Просветление оптики — технология обработки поверхности линз, призм и других оптических деталей для снижения отражения света от оптических поверхностей, граничащих с воздухом. Это позволяет увеличить светопропускание оптической системы и повысить контрастность изображения за счёт снижения мешающих паразитных отражений в оптической системе. Большинство применяемых оптических систем, например, объективы фотоаппаратов и видеокамер, состоят из многих линз, и отражение от каждой поверхности раздела стекла с воздухом уменьшает проходящий полезный световой поток. Без применения методов просветления падение интенсивности проходящего света в многолинзовой системе может достигать нескольких десятков процентов. Поэтому во всех современных объективах используется просветлённая оптика. Данная задача посвящена теоретическим основам просветления оптики.
Часть A. Формулы Френеля (3.2 балла) Пусть из среды $1$ на границу раздела сред $1$ и $2$ под углом $\theta$ в направлении к нормали падает плоская электромагнитная волна с волновым вектором $\vec{k}$ и напряжённостью электрического поля $\vec{E}_0$. Показатели преломления сред $1$ и $2$ равны $n_1$ и $n_2$ соответственно. При попадании на границу раздела сред электромагнитная волна частично отражается от среды $2$ и частично в неё проходит. Во всей задаче индекс $r$ соответствует отражённой волне, а индекс $t$ — волне, прошедшей в среду 2, поэтому напряжённости электрического поля в отражённой и прошедшей волнах обозначены за $\vec{E}_r$ и $\vec{E}_t$ соответственно, волновые векторы отражённой и прошедшей волн обозначены за $\vec{k}_r$ и $\vec{k}_t$ соответственно, а углы отражения и преломления обозначены за $\theta_r$ и $\theta_t$ соответственно. Электромагнитную волну можно представить в виде суперпозиции двух: $s$-поляризованной и $p$-поляризованной. В случае $s$-поляризованной волны направления векторов напряжённости электрического поля перпендикулярны плоскости, содержащей вектор нормали к поверхности и волновой вектор падающей волны. В случае же $p$-поляризованной волны направления векторов напряжённости электрического поля лежат в плоскости, содержащей вектор нормали к поверхности и волновой вектор падающей волны. Положительные направления векторов $\vec{E}_0$, $\vec{E}_r$ и $\vec{E}_t$ в точке $O$, соответствующих падающей, отражённой и прошедшей волнам соответственно, показаны на рис.1. для $s$-поляризованной волны и на рис.2. для $p$-поляризованной волны.  В рамках задачи все среды считайте немагнитными ($\mu\approx 1$), а все волны — монохроматическими. Также считайте, что на границе раздела сред отсутствуют сторонние токи и свободные заряды. Для описания напряжённостей электрических полей перейдём к комплексным амплитудам. Далее все направления напряжённостей электрических полей примите за те, что показаны на рисунке, и записывайте величины напряжённостей электрический полей в следующей форме: $$E_{пад}=\operatorname{Re}\left(E_0e^{i(\omega t-\vec{k}\vec{r})}\right)\qquad E_{отр}=\operatorname{Re}\left(E_re^{i(\omega t-\vec{k}_r\vec{r})}\right)\qquad E_{прош}=\operatorname{Re}\left(E_te^{i(\omega t-\vec{k}_t\vec{r})}\right){.} $$ Здесь $E_0$, $E_r$ и $E_t$ — комплексные амплитуды напряжённостей электрический полей падающей, отражённой и прошедшей волн соответственно в точке $O$, от которой отсчитывается радиус-вектор $\vec{r}$. Введём также комплексные коэффициенты отражения и прохождения по амплитуде $r$ и $t$ соответственно. Они определяются следующими выражениями: $$r=\cfrac{E_r}{E_0}\qquad t=\cfrac{E_t}{E_0}{.} $$
Пусть в веществе с показателем преломления $n$ распространяется плоская электромагнитная волна с амплитудой колебаний $E$ напряжённости электрического поля. Выразите амплитуду колебаний напряжённости $H$ магнитного поля в этой волне через $E$, $n$, а также магнитную и электрическую постоянные $\mu_0$ и $\varepsilon_0$ соответственно. Вернёмся к рассмотрению отражённых и прошедших через границу раздела сред $1$ и $2$ волн.
Какие 4 граничных условия на электрическое и магнитное поля выполняются на границе раздела сред? Запишите их в листы ответов в удобной вам форме.
Все граничные условия, выполняющиеся на границе раздела двух сред, должны быть выполнены в каждой её точке в произвольный момент времени. Исходя из этого докажите следующие равенства: $$\omega_r=\omega_t=\omega\qquad \theta_r=\theta\qquad n_2\sin\theta_t=n_1\sin\theta{.} $$
Получите выражение для комплексных коэффициентов отражения и прохождения $r_s$ и $t_s$ соответственно в случае $s$-поляризованной волны. Ответы выразите через $n_1$, $n_2$, $\theta$ и $\theta_t$. Выражения для $r_s$ и $t_s$ называются формулами Френеля для $s$-поляризованной волны.
Получите выражение для коэффициентов $r_p$ и $t_p$ в случае $p$-поляризованной волны. Ответы выразите через $n_1$, $n_2$, $\theta$ и $\theta_t$. Выражения для $r_p$ и $t_p$ называются формулами Френеля для $p$-поляризованной волны. Пусть величина $\theta$ превышает угол $\theta_{crit}$, соответствующий углу полного внутреннего отражения (далее — ПВО). В этом случае величина угла $\theta_t$ является комплексной, при этом формулы Френеля сохраняют свою форму. Существует два угла $\theta_t$, удовлетворяющих условию $n_1\sin\theta=n_2\sin\theta_t$, однако он может быть однозначно выбран с учётом того, что амплитуда прошедшей волны затухает с удалением от границы раздела сред.
Определите величину $\cos\theta_t$. Ответ выразите через $n_1$, $n_2$ и $\theta$.
Выражения для $r_s$ и $r_p$ можно представить в следующем виде: $$r_s=A_se^{i\delta_p}\qquad r_p=A_pe^{i\delta_p}{.} $$ Определите $A_s$, $A_p$, $\delta_s$ и $\delta_p$. Ответы выразите через $n_1$, $n_2$ и $\theta$. Пусть $\delta=\delta_p-\delta_s$.
Часть B. Ромбы Френеля и Муни (1.5 балла) Для получения из линейной поляризации круговой в поляризационных устройствах используются так называемые четверьтволновые пластинки. Как правило, данные пластинки выполнены из кварца и их действие основано на эффекте двулучепреломления. Однако такие пластинки могут быть использованы лишь в узком диапазоне длин волн. Аналоги четвертьволновых пластинок могут быть устройства, основанные на эффекте ПВО. Данные устройства позволяют изучать куда более широкий спектр длин волн, и поэтому нашли широкое практическое применение. В данной части задачи вам предлагается ознакомиться с двумя видами таких устройств. Одним из устройств, основанных на эффекте ПВО, является ромб Френеля, сечение которого представляет собой параллелограмм (см. рис. 3).На грань $AB$ ромба Френеля, перпендикулярную плоскости рисунка, падает линейно поляризованная электромагнитная волна, волновой вектор $\vec{k}$ которой перпендикулярен $AB$. Угол $\alpha=\angle BAD$ выбран таким образом, что волна испытывает два полных отражений от граней $AD$ и $BC$ ромба Френеля, за счёт чего между $p$ и $s$ поляризациями возникает сдвиг по фазе, равный $\pi/2$.Пусть ромб Френеля находится в воздухе с показателем преломления, равным единице, и выполнен из материала с показателем преломления $n=1{.}510$.  Рис. 3. Ромб Френеля
Определите $\delta$. Ответ выразите в виде одной обратной тригонометрической функции через $\theta$ и $n_{21}=n_2/n_1$.
При каких значениях острого угла $\alpha$ ромба Френеля электромагнитная волна будет испытывать полное отражение от граней ромба Френеля $BC$ и $AD$? Выразите ответ через $n$ и рассчитайте его в градусах с точностью до четырёх значащих цифр.
При каких значениях угла $\alpha=\alpha'$ с помощью ромба Френеля можно получить круговую поляризацию из линейной? Выразите ответы через $n$ и рассчитайте их в градусах с точностью до четырёх значащих цифр.
Пусть пучок света падает на ромб Френеля по всей площади грани $AB$. Угол $\alpha=\alpha'$. При каких значениях $BC/AB$ ромб Френеля обращает весь пучок лучей (все лучи, попавшие в ромб Френеля через грань $AB$, испытывают два полных отражения)? Рассчитайте ответ с точностью до трёх значащих цифр. Другой разновидностью четвертьволновой пластинки является ромб Муни (см.рис.4). На грань $AB$ ромба Муни, перпендикулярную плоскости рисунка, падает линейно поляризованная электромагнитная волна, волновой вектор $\vec{k}$ которой перпендикулярен $AB$. Угол $\alpha=\angle ABC$ выбран таким образом, что волна испытывает два полных отражений от граней $BC$ и $CD$ ромба Муни, за счёт чего между $p$ и $s$ поляризациями возникает сдвиг по фазе, равный $\pi/2$.Пусть ромб Муни находится в воздухе с показателем преломления, равным единице, и выполнен из материала с показателем преломления $n=1{.}510$.  Рис. 4. Ромб Муни
При каких значениях угла $\alpha$ ромба Муни электромагнитная волна будет испытывать полное отражение от граней ромба Френеля $BC$ и $CD$? Выразите ответ через $n$ и рассчитайте его в градусах с точностью до четырёх значащих цифр.
При каких значениях угла $\alpha=\alpha'$ с помощью ромба Муни можно получить круговую поляризацию из линейной? Выразите ответы через $n$ и рассчитайте их в градусах с точностью до четырёх значащих цифр.
Часть C. Просветляющее покрытие (3.6 балла) Как вы могли убедиться в предыдущих частях задачи, амплитуда напряжённости электрического поля в отражённой волне является вполне сопоставимой с амплитудой напряжённости электрического поля в падающей волне. Это приводит к тому, что, например, стеклянные пластинки отбрасывают блики. Если стекло используется для изготовления очков, эффект бликов нежелателен, и оказывается, что его можно устранить, нанеся на поверхность линзы тонкий слой вещества из другого материала. Материал слоя и его толщина подбираются таким образом, чтобы суммарная амплитуда отражённой от поверхности линзы волны обращалась в ноль. Данная технология и называется , а наносимый слой называют . В данной части задачи вам предстоит определить возможные значения показателя преломления и толщины вещества, при которых суммарная амплитуда отражённой волны обращается в ноль. Рассмотрим среды $1$ и $2$ с показателями преломления $n_1$ и $n_2$ соответственно, разделённые плоскопараллельной пластиной толщиной $d$ с показателем преломления $n$. Пусть из среды $1$ на пластину падает плоская электромагнитная волна под углом $\theta$ к нормали. В результате многократных отражений и преломлений образуется суперпозиция из 5 электромагнитных волн, показанных на рис.5, которым соответствуют 5 волновых векторов. Волновой вектор $\vec{k}_1$ соответствует электромагнитной волне, падающей на границу раздела сред с показателями преломления $n_1$ и $n$ из среды $1$, волновые векторы $\vec{k}_r$ и $\vec{k}_t$ соответствуют отражённой от пластины и прошедшей через неё электромагнитным волнам, а волновые векторы $\vec{k}$ и $\vec{k}'$ соответствуют электромагнитным волнам, распространяющимся в пластине. Радиус-вектор $\vec{r}$ каждой из пяти рассматриваемых волн отсчитывается от точки $O$, принадлежащей границе раздела сред с показателями преломления $n_1$ и $n$ (см. форму представления напряжённостей электрических полей в части $A$). Обозначим соответствующие волновым векторам $\vec{k}_1$, $\vec{k}$, $\vec{k'}$, $\vec{k}_r$ и $\vec{k}_t$ комплексные амплитуды напряжённостей электрических полей в точке $O$ за $E_1$, $E$, $E'$, $E_r$ и $E_t$.
Пусть угол $\alpha=\alpha'$. Определите максимально возможное значение $\gamma$ отношения площади поперечного сечения пучка, падающего на грань $AB$, к площади грани $AB$, если ромб Муни обращает весь пучок лучей (все лучи, попавшие в ромб Муни через грань $AB$, испытывают два полных отражения). Рассчитайте ответ с точностью до трёх значащих цифр. Во всех последующих пунктах считайте все углы падения такими, что электромагнитные волны не испытывают полного отражения на границе раздела сред.
Покажите справедливость следующих соотношений: $$r'_1=-r_1\qquad 1-r^2_1=t_1t'_1{.} $$r'_1=-r_1\qquad 1-r^2_1=t_1t'_1{.} $$r'_1=-r_1\qquad 1-r^2_1=t_1t'_1{.} $$ $$r'_1=-r_1\qquad 1-r^2_1=t_1t'_1{.} $$ $$r'_1=-r_1\qquad 1-r^2_1=t_1t'_1{.} $$ Рассмотрим точку $O$ границы раздела сред с показателями преломления $n$ и $n_1$. На ней сходятся электромагнитные волны с напряжённостями электрических полей $\vec{k}_1$ и $\vec{k'}$, а расходятся электромагнитные волны с напряжённостями полей $\vec{k}_r$ и $\vec{k}$ (см. рис. 5). При этом каждая из расходящихся волн может быть представлена в виде суперпозиции прошедшей и отражённой сходящихся волн.
Выразите $E_r$ и $E$ через $E_1$, $E'$, $r_1$, $r'_1$, $t_1$ и $t'_1$. Теперь рассмотрим точку $O'$ границы раздела сред с показателями преломлений $n_2$ и $n$. Отрезок $OO'$ перпендикулярен обеим границам раздела сред. К границе сходится волна с волновым вектором $\vec{k}$, а расходятся волны с волновыми векторами $\vec{k}_t$ и $\vec{k'}$ (см. рис. 5).
Рассуждая аналогично пункту , выразите $E'$ и $E_t$ через $E$, $r_2$ и $t'_2$, $n_1$, $n_2$, $n$, $k$, $d$ и $\theta$. Учтите, что комплексные амплитуды электрических полей в точке $O'$ сдвинуты по фазе относительно соответствующих комплексных амплитуд в точке $O$.
Используя результаты пунктов , определите коэффициент отражения $r=E_r/E_1$. Ответ выразите через $r_1$, $r_2$, $n_1$, $n$, $k$, $d$ и $\theta$. Далее рассмотрим случай только нормального падения, для которого $s$ и $p$ поляризации являются фактически эквивалентными друг другу. Как правило, показатель преломления $n$ и толщина $d$ просветляющего покрытия определяются для случая нормального падения. Пусть длина волны света, падающего на границу раздела сред с показателями преломления $n_1$ и $n$ из среды $1$, равна $\lambda_1$.
При каком значении толщины пластины $d$ возможно обращение коэффициента отражения в ноль? Ответ выразите через $\lambda_1$, $n_1$ и $n$.
Часть D. Оптический пинцет (1.7 балла) Рассмотрим двояковыпуклую линзу, выполненную из вещества с показателем преломления $n$ и находящуюся в воздухе. Радиус кривизны каждой из поверхностей линзы равен $R$, а радиус линзы $r\ll R$. На линзу параллельно её главной оптической оси падает параллельный пучок света интенсивностью $I_0$. Скорость света в вакууме равна $c$.Как правило, равенство амплитуд освещённости светового поля перед линзой и сразу за ней подразумевается как само собой разумеющееся, однако это совершенно не так. Для равенства нулю светового поля отражённой волны, отражённой от сферической поверхности, линза с обеих сторон покрывается просветляющим покрытием. Толщиной просветляющего покрытия можно пренебречь по сравнению с толщиной линзы.
При каких значениях показателя преломления пластины $n$ возможно обращение коэффициента отражения в ноль? Ответ выразите через $n_1$ и $n_2$.
Чему равен показатель преломления $n'$ просветляющего покрытия? Ответ выразите через $n$.
Чему равно фокусное расстояние линзы $f$? Ответ выразите через $R$ и $n$
Определите силу $F$, действующую на линзу. Ответ выразите через $I_0$, $r$, $R$, $n$ и $c$.
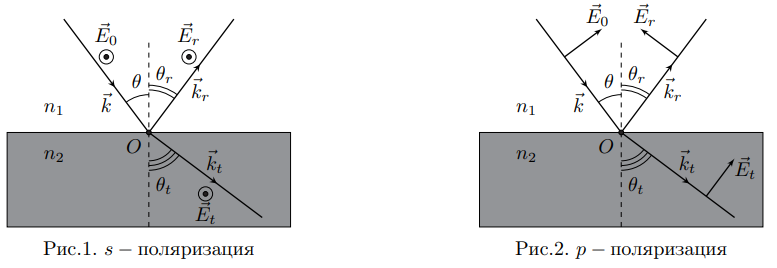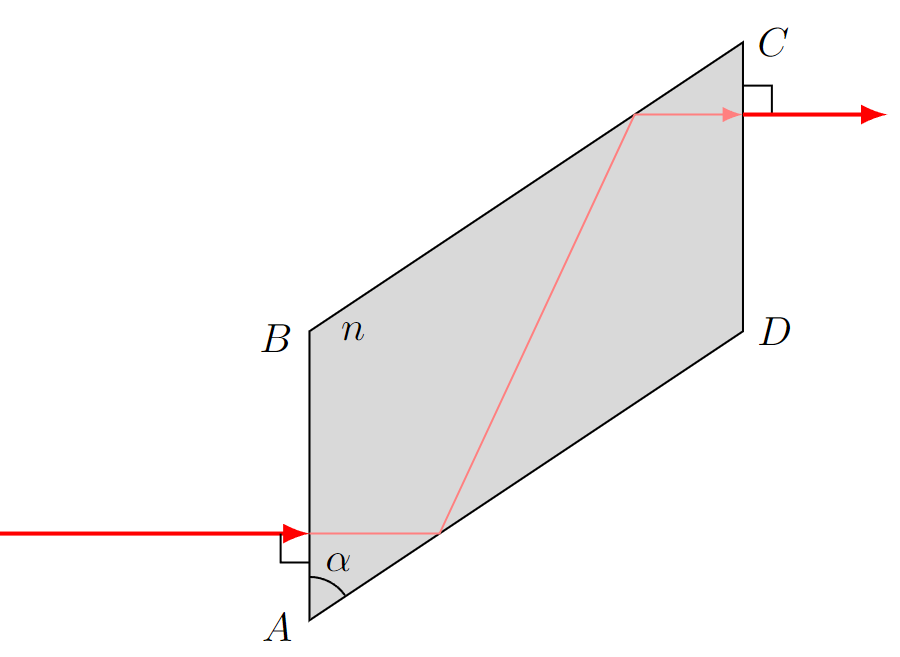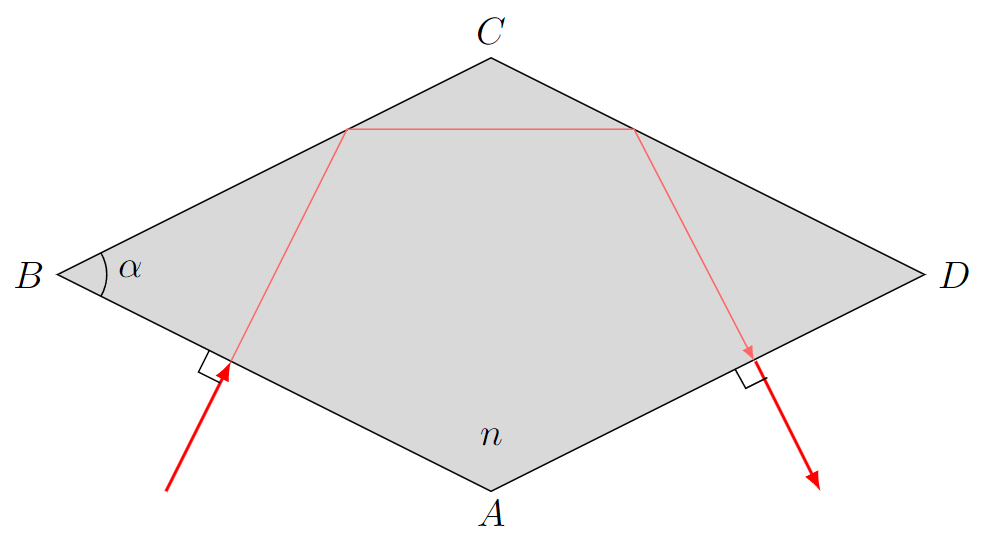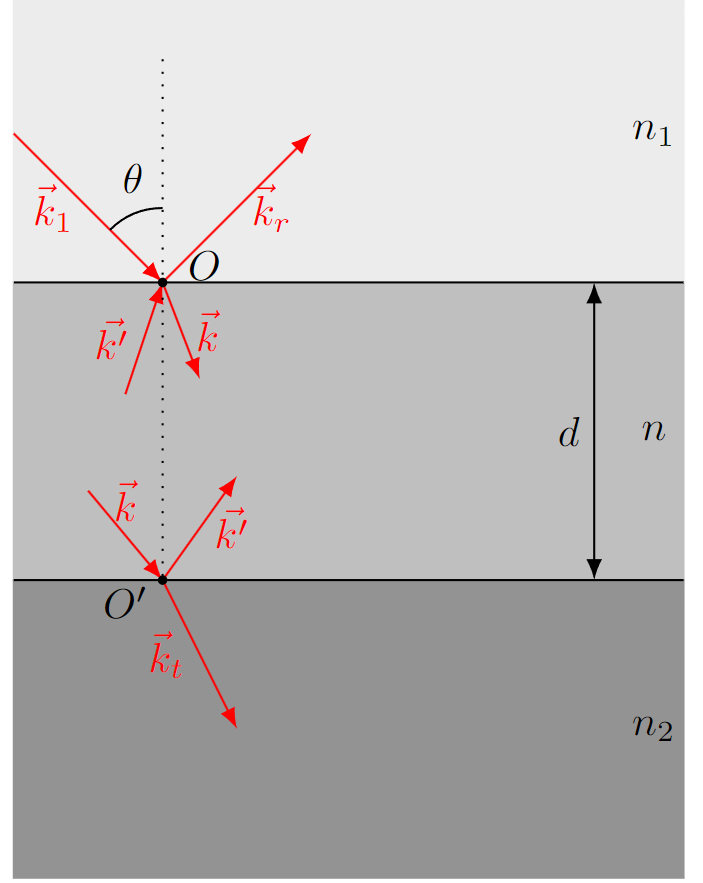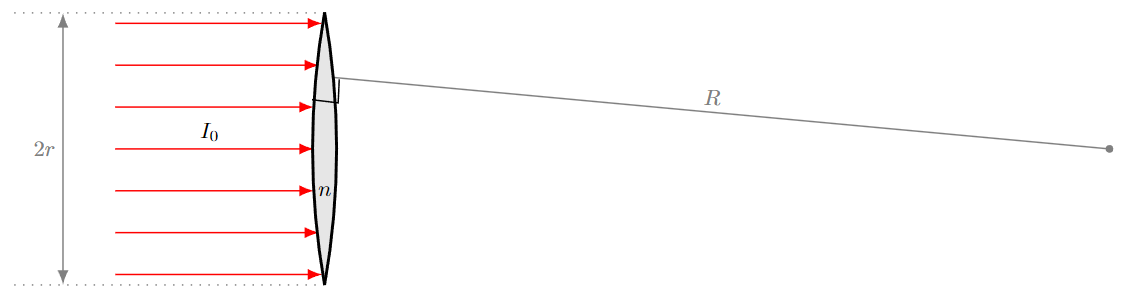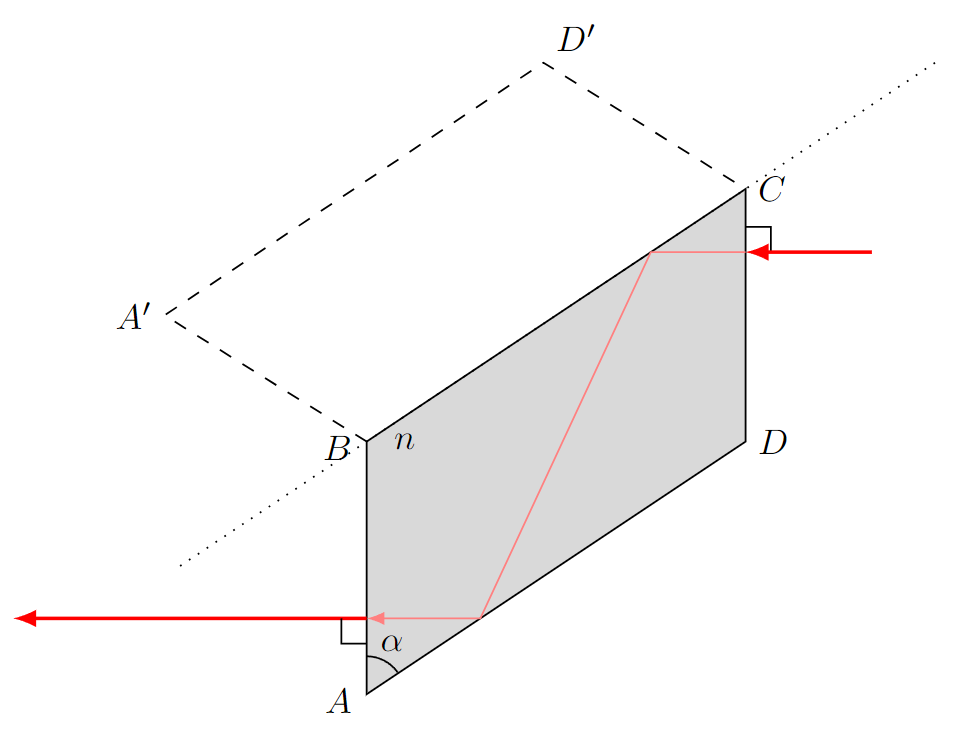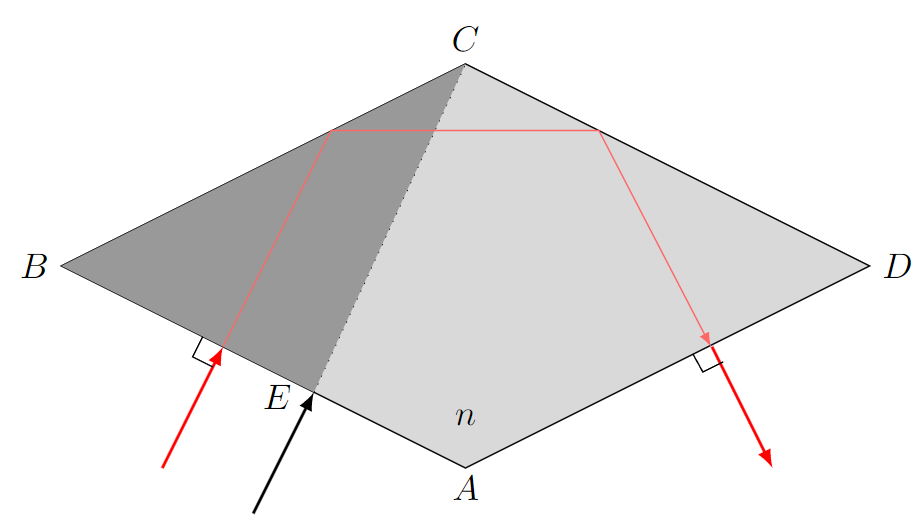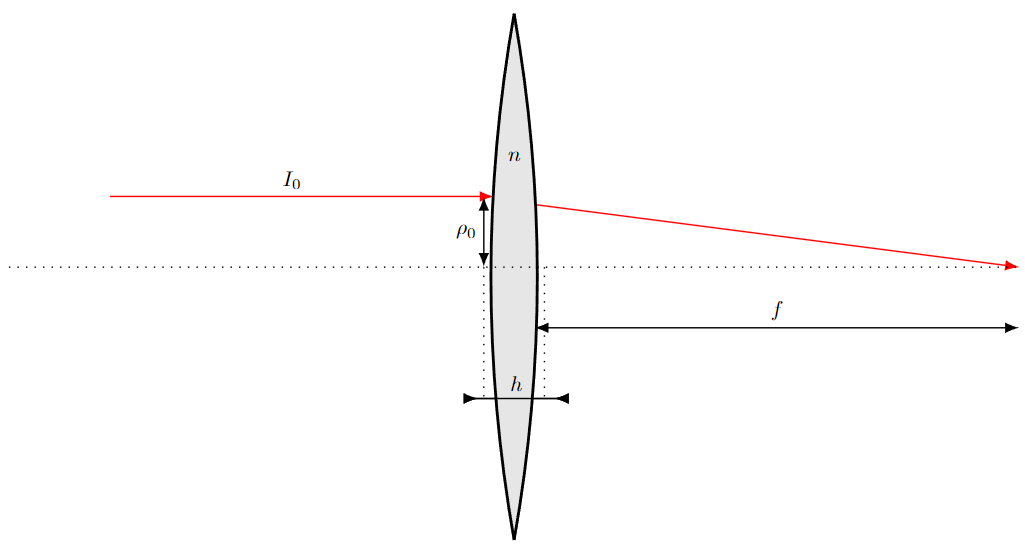
Пусть в веществе с показателем преломления $n$ распространяется плоская электромагнитная волна с амплитудой колебаний $E$ напряжённости электрического поля. Выразите амплитуду колебаний напряжённости $H$ магнитного поля в этой волне через $E$, $n$, а также магнитную и электрическую постоянные $\mu_0$ и $\varepsilon_0$ соответственно.
Решение: В плоской электромагнитной волне объёмные плотности энергий электрического и магнитного поля одинаковы, поэтому:$$w_M=\cfrac{\mu_0\mu H^2}{2}=w_E=\cfrac{\varepsilon_0\varepsilon E^2}{2}{.}$$Для фазовой скорости распространения волны имеем:$$v=\cfrac{c}{n}=\cfrac{1}{\sqrt{\mu_0\varepsilon_0\mu\varepsilon}}\Rightarrow n=\sqrt{\mu\varepsilon}{.}$$ Поскольку $\mu=1$, для $H$ имеем:
Ответ: $$H=nE\sqrt{\cfrac{\varepsilon_0}{\mu_0}}{.}$$

Какие 4 граничных условия на электрическое и магнитное поля выполняются на границе раздела сред? Запишите их в листы ответов в удобной вам форме.
Решение: Из теоремы Гаусса для индукции магнитного поля следует: Поскольку на границе отсутствуют свободные заряды, из теоремы Гаусса для вектора электрической индукции следует: Из теоремы о циркуляции для напряжённости электрического поля следует: Поскольку на границе раздела отсутствуют сторонние токи, из теоремы о циркуляции для напряжённости магнитного поля следует:
Ответ: $$B_{n1}=B_{n2}{.}$$  Поскольку на границе отсутствуют свободные заряды, из теоремы Гаусса для вектора электрической индукции следует:
Ответ: $$D_{n1}=D_{n2}{.}$$  Из теоремы о циркуляции для напряжённости электрического поля следует:
Ответ: $$E_{\tau 1}=E_{\tau 2}{.}$$  Поскольку на границе раздела отсутствуют сторонние токи, из теоремы о циркуляции для напряжённости магнитного поля следует:
Ответ: $$H_{\tau 1}=H_{\tau 2}{.}$$

Все граничные условия, выполняющиеся на границе раздела двух сред, должны быть выполнены в каждой её точке в произвольный момент времени. Исходя из этого докажите следующие равенства:  $$\omega_r=\omega_t=\omega\qquad \theta_r=\theta\qquad n_2\sin\theta_t=n_1\sin\theta{.}  $$
Решение: Каждое из полей в среде $1$ является суммой полей в падающей и отражённой волне, а поле в среде $2$ является полем прошедшей волны. Тогда каждое из граничных условий имеет вид:$$Ae^{i(\omega t-\vec{k}\vec{r})}+Be^{i(\omega_rt-\vec{k}_r\vec{r})}=Ce^{i(\omega_tt-\vec{k}_t\vec{r})}{.}$$Данные условия должны быть выполнены в любой момент времени, откуда следуют соотношения:$$\omega_r=\omega_t=\omega{.}$$Также данные условия должны быть выполнены в любой точке границы раздела сред. Пусть $x$ — ось, направленна на рис.1. и рис.2. вправо. Тогда для выполнения граничных условий в любой точке границы раздела двух сред должны выполняться соотношения:$$k_{rx}=k_{tx}=k_x{.}$$Волновое число определяется соотношением:$$k=\cfrac{\omega}{v}=\cfrac{\omega n}{c}{.}$$Отсюда получим:$$k_x=\cfrac{\omega n_1\sin\theta}{c}=k_{rx}=\cfrac{\omega n_1\sin\theta_r}{c}=k_{tx}=\cfrac{\omega n_2\sin\theta_t}{c}{.}$$Отсюда следуют соотношения:$$\theta=\theta_r\qquad n_1\sin\theta=n_2\sin\theta_t{.}$$

Получите выражение для комплексных коэффициентов отражения и прохождения $r_s$ и $t_s$ соответственно в случае $s$-поляризованной волны. Ответы выразите через $n_1$, $n_2$, $\theta$ и $\theta_t$. Выражения для $r_s$ и $t_s$ называются формулами Френеля для $s$-поляризованной волны.
Решение: Запишем граничное условие для тангенциальной компоненты напряженности электрического поля:$$E_{\tau 1}=E_0(1+r_s)=E_{\tau 2}=E_0t_s\Rightarrow 1+r_s=t_s{.}$$Запишем граничное условие для тангенциальной компоненты напряжённости магнитного поля:$$H_{\tau 1}=n_1\sqrt{\varepsilon_0/\mu_0}(1-r_s)\cos\theta=H_{\tau 2}=n_2\sqrt{\varepsilon_0/\mu_0}t_s\cos\theta_t\Rightarrow n_1(1-r_s)\cos\theta=n_2t_s\cos\theta_t{.}$$Отсюда находим:
Ответ: $$r_s=\cfrac{n_1\cos\theta-n_2\cos\theta_t}{n_1\cos\theta+n_2\cos\theta_t}\qquad t_s=\cfrac{2n_1\cos\theta}{n_1\cos\theta+n_2\cos\theta_t}{.}$$

Получите выражение для коэффициентов $r_p$ и $t_p$ в случае $p$-поляризованной волны. Ответы выразите через $n_1$, $n_2$, $\theta$ и $\theta_t$. Выражения для $r_p$ и $t_p$ называются формулами Френеля для $p$-поляризованной волны.
Решение: Запишем граничное условие для тангенциальной компоненты напряженности электрического поля:$$E_{\tau 1}=E_0(1-r_p)\cos\theta=E_{\tau 2}=E_0t_p\cos\theta_t\Rightarrow (1-r_p)\cos\theta=t_p\cos\theta_t{.}$$Запишем граничное условие для тангенциальной компоненты напряжённости магнитного поля:$$H_{\tau 1}=n_1\sqrt{\varepsilon_0/\mu_0}(1+r_p)=H_{\tau 2}=n_2\sqrt{\varepsilon_0/\mu_0}t_p\Rightarrow n_1(1+r_p)=n_2t_p{.}$$Отсюда находим: $$r_p=\cfrac{n_2\cos\theta-n_1\cos\theta_t}{n_2\cos\theta+n_1\cos\theta_t}\qquad t_p=\cfrac{2n_1\cos\theta}{n_2\cos\theta+n_1\cos\theta_p}{.}$$

Определите величину $\cos\theta_t$. Ответ выразите через $n_1$, $n_2$ и $\theta$.
Решение: Введём ось $z$, направленную вертикально вниз. Тогда в произвольной точке пространства:$$E_t\sim \exp\left(i\left(\omega t-\vec{k}_t\vec{r}\right)\right)=\exp\left(i\left(\omega t-k_{tx}x-k_{tz}z\right)\right){.}$$Рассмотрим слагаемое $-ik_{tz}$:$$-ik_{tz}z=-ik_tz\cos\theta_t{.}$$При этом для $\cos\theta_t$ имеем:$$\cos\theta_t=\pm\sqrt{1-\cfrac{n^2_1\sin^2\theta}{n^2_2}}=\pm \cfrac{i\sqrt{n^2_1\sin^2\theta-n^2_2}}{n_2}{.}$$Затуханию амплитуды волны соответствует знак $-$, поэтому:
Ответ: $$\cos\theta_t=- \cfrac{i\sqrt{n^2_1\sin^2\theta-n^2_2}}{n_2}{.}$$

Выражения для $r_s$ и $r_p$ можно представить в следующем виде:  $$r_s=A_se^{i\delta_p}\qquad r_p=A_pe^{i\delta_p}{.}  $$  Определите $A_s$, $A_p$, $\delta_s$ и $\delta_p$. Ответы выразите через $n_1$, $n_2$ и $\theta$.
Решение: С учётом выражения для $\cos\theta_t$ при полном отражении, выражения для $r_s$ и $r_p$ принимают вид:$$r_s=\cfrac{n_1\cos\theta+i\sqrt{n_1\sin^2\theta-n^2_2}}{n^2_1\cos\theta-i\sqrt{n^2_1\sin^2\theta-n^2_2}}\qquad r_p=\cfrac{n_2\cos\theta+\cfrac{in_1\sqrt{n^2_1\sin^2\theta-n^2_2}}{n_2}}{n_2\cos\theta-\cfrac{in_1\sqrt{n^2_1\sin^2\theta-n^2_2}}{n_2}}{.}$$Модули $r_s$ и $r_p$ равны единице в силу равенств модулей вещественных и мнимых частей числителей и знаменателей. Тогда их запись в показательной форме выглядит следующим образом:$$r_s=\exp\left(2i\operatorname{arctg}\left(\cfrac{\sqrt{\sin^2\theta-(n_2/n_1)^2}}{\cos\theta}\right)\right){.}$$$$r_p=\exp\left(2i\operatorname{arctg}\left(\cfrac{(n_1/n_2)^2\sqrt{\sin^2\theta-(n_2/n_1)^2}}{\cos\theta}\right)\right){.}$$Таким образом:
Ответ: $$A_s=1\qquad A_p=1{.}$$$$\delta_s=2\operatorname{arctg}\left(\cfrac{\sqrt{\sin^2\theta-(n_2/n_1)^2}}{\cos\theta}\right)\qquad \delta_p=2\operatorname{arctg}\left(\cfrac{(n_1/n_2)^2\sqrt{\sin^2\theta-(n_2/n_1)^2}}{\cos\theta}\right){.}$$

Определите $\delta$. Ответ выразите в виде одной обратной тригонометрической функции через $\theta$ и $n_{21}=n_2/n_1$.
Решение: Воспользуемся выражением для тангенса разности:$$\operatorname{tg}(\alpha-\beta)=\cfrac{\operatorname{tg}\alpha-\operatorname{tg}\beta}{1+\operatorname{tg}\alpha\operatorname{tg}\beta}{.}$$Отсюда:$$\operatorname{tg}(\delta/2)=\cfrac{\operatorname{tg}(\delta_p/2)-\operatorname{tg}(\delta_s/2)}{1+\operatorname{tg}(\delta_p/2)\operatorname{tg}(\delta_s/2)}=\cfrac{\sqrt{\sin^2\theta-n^2_{21}}(n^{-2}_{21}-1)}{\cos\theta\left(1+\cfrac{(\sin^2\theta-n^2_{21})n^{-2}_{21}}{\cos^2\theta}\right)}{.}$$Преобразуем полученное выражение:$$\operatorname{tg}(\delta/2)=\cfrac{\cos\theta\sqrt{\sin^2\theta-n^2_{21}}(n^{-2}_{21}-1)}{\sin^2\theta(n^{-2}_{21}-1)}=\cfrac{\cos\theta\sqrt{\sin^2\theta-n^2_{21}}}{\sin^2\theta}{.}$$Таким образом:
Ответ: $$\delta=2\operatorname{arctg}\left(\cfrac{\cos\theta\sqrt{\sin^2\theta-n^2_{21}}}{\sin^2\theta}\right){.}$$

При каких значениях острого угла $\alpha$ ромба Френеля электромагнитная волна будет испытывать полное отражение от граней ромба Френеля $BC$ и $AD$? Выразите ответ через $n$ и рассчитайте его в градусах с точностью до четырёх значащих цифр.
Решение: Угол падения на грани $BC$ и $AD$ будет равен $\alpha$, поэтому должно выполняться условие:$$n\sin\alpha\leq 1{.}$$Таким образом:
Ответ: $$\alpha\in[\arcsin(1/n){;}~\pi/2)=[41{.}47^{\circ}{;}~90^{\circ}){.}$$

При каких значениях угла $\alpha=\alpha'$ с помощью ромба Френеля можно получить круговую поляризацию из линейной? Выразите ответы через $n$ и рассчитайте их в градусах с точностью до четырёх значащих цифр.
Решение: При каждом полном отражении между $p$-поляризацией и $s$-поляризацией возникает сдвиг фаз, равный $\pi/4$, поэтому:$$\operatorname{tg}(\delta/2)=\operatorname{tg}(\pi/8)=\sqrt{\cfrac{1-\cos\delta}{1+\cos\delta}}=\sqrt{\cfrac{\sqrt{2}-1}{\sqrt{2}+1}}=\sqrt{2}-1{.}$$Таким образом:$$\sqrt{2}-1=\cfrac{\cos\alpha'\sqrt{\sin^2\alpha'-(1/n)^2}}{\sin^2\alpha'}{.}$$Отсюда:$$\sin^4\alpha'(4-2\sqrt{2})-\sin^2\alpha'(1+(1/n)^2)+(1/n)^2=0$$Решая квадратное уравнение, получим:$$\alpha'=\arcsin\sqrt{\cfrac{1+(1/n)^2\pm\sqrt{(1+(1/n)^2)^2-4(1/n)^2(4-2\sqrt{2})}}{8-4\sqrt{2}}}\approx 48{.}62^{\circ}{,}~54{.}62^{\circ}{.}$$Отметим, что оба угла удовлетворяют условию, полученному в пункте $\mathrm{B1}$ и являются подходящими.
Ответ: $$\alpha'=\arcsin\sqrt{\cfrac{1+(1/n)^2\pm\sqrt{(1+(1/n)^2)^2-4(1/n)^2(4-2\sqrt{2})}}{8-4\sqrt{2}}}\approx 48{.}62^{\circ}{,}~54{.}62^{\circ}{.}$$

Пусть пучок света падает на ромб Френеля по всей площади грани $AB$. Угол $\alpha=\alpha'$. При каких значениях $BC/AB$ ромб Френеля обращает весь пучок лучей (все лучи, попавшие в ромб Френеля через грань $AB$, испытывают два полных отражения)? Рассчитайте ответ с точностью до трёх значащих цифр.
Решение: Воспользуемся методом развёртки.Ромб Френеля обращает весь пучок лучей при условии:$$BC\cos\alpha+AB\cos 2\alpha-AB=0\Rightarrow \cfrac{BC}{AB}=\cfrac{2\sin^2\alpha}{\cos\alpha}{.}$$Таким образом:
Ответ: $$\cfrac{BC}{AB}=\begin{cases}1{.}70\quad при\quad \alpha'=48{.}62^{\circ}\\2{.}30\quad при\quad \alpha'=54{.}62^{\circ}\end{cases}$$

При каких значениях угла $\alpha$ ромба Муни электромагнитная волна будет испытывать полное отражение от граней ромба Френеля $BC$ и $CD$? Выразите ответ через $n$ и рассчитайте его в градусах с точностью до четырёх значащих цифр.
Решение: Угол падения на грани $BC$ и $CD$ будет равен $\alpha$, поэтому должно выполняться условие:$$n\sin\alpha\leq 1{.}$$Таким образом:
Ответ: $$\alpha\in[\arcsin(1/n){;}~\pi/2)=[41{.}47^{\circ}{;}~90^{\circ}){.}$$

При каких значениях угла $\alpha=\alpha'$ с помощью ромба Муни можно получить круговую поляризацию из линейной? Выразите ответы через $n$ и рассчитайте их в градусах с точностью до четырёх значащих цифр.
Решение: Поскольку количество отражений равняется двум, ответ для данного пункта совпадает с ответом на пункт $\mathrm{B2}$:
Ответ: $$\alpha'=\arcsin\sqrt{\cfrac{1+(1/n)^2\pm\sqrt{(1+(1/n)^2)^2-4(1/n)^2(4-2\sqrt{2})}}{8-4\sqrt{2}}}\approx 48{.}62^{\circ}{,}~54{.}62^{\circ}{.}$$

Пусть угол $\alpha=\alpha'$. Определите максимально возможное значение $\gamma$ отношения площади поперечного сечения пучка, падающего на грань $AB$, к площади грани $AB$, если ромб Муни обращает весь пучок лучей (все лучи, попавшие в ромб Муни через грань $AB$, испытывают два полных отражения). Рассчитайте ответ с точностью до трёх значащих цифр.
Решение: Лучи испытывают по два полных отражения при условии их первого попадания на грань $BC$. Пусть $E$ — точка грани $AB$, после прохождения которой луч попадает в точку $C$. Тогда положение точки $E$ определяется соотношением:$$BE/BC=BE/AB=\cos\alpha{.}$$При фиксированном значении $\alpha$ максимальное отношение площади поперечного сечения пучка к площади грани $AB$ равно отношению $BE/AB=\cos\alpha$. Имеем:
Ответ: $$\gamma_{max}=\begin{cases}0{.}661\quad при\quad \alpha'=48{.}62^{\circ}\\0{.}579\quad при\quad \alpha'=54{.}62\end{cases}$$

Покажите справедливость следующих соотношений:  $$r'_1=-r_1\qquad 1-r^2_1=t_1t'_1{.}  $$
Решение: Пусть $\psi$ — угол преломления падающей волны. Тогда $\psi$ равен углу падения волны с волновым вектором $\vec{k'}$ на границу раздела сред с показателями преломления $n_1$ и $n$, а угол преломления равен $\theta$.В случае $s$-поляризации имеем:$$r_{1s}=\cfrac{n_1\cos\theta-n\cos\psi}{n_1\cos\theta+n\cos\psi}\qquad r'_{1s}=\cfrac{n\cos\psi-n_1\cos\theta}{n_1\cos\theta+n\cos\psi}{.}$$В случае $p$-поляризации имеем:$$r_{1p}=\cfrac{n\cos\theta-n_1\cos\psi}{n\cos\theta+n_1\cos\psi}\qquad r'_{1p}=\cfrac{n_1\cos\psi-n\cos\theta}{n\cos\theta+n_1\cos\psi}{.}$$Таким образом, в обоих случаях равенство $r'_1=-r_1$ является выполненным.Определим $t'_1$ в случае обеих поляризаций:$$t'_{1s}=\cfrac{2n\cos\psi}{n_1\cos\theta+n\cos\psi}\qquad t'_{1p}=\cfrac{2n\cos\psi}{n_1\cos\psi+n\cos\theta}{.}$$При этом для $t_{1s}$ и $t_{1s}$ имеем:$$t_{1s}=\cfrac{2n_1\cos\theta}{n_1\cos\theta+n\cos\psi}\qquad t_{1p}=\cfrac{2n_1\cos\theta}{n\cos\theta+n_1\cos\psi}{.}$$Отсюда:$$1-r^2_{1s}=\cfrac{4nn_1\cos\theta\cos\psi}{(n_1\cos\theta+n\cos\psi)^2}=\cfrac{2n_1\cos\theta}{n_1\cos\theta+n\cos\psi}\cdot\cfrac{2n\cos\psi}{n_1\cos\theta+n\cos\psi}=t_{1s}t'_{1s}{.}$$$$1-r^2_{1p}=\cfrac{4nn_1\cos\theta\cos\psi}{(n\cos\theta+n_1\cos\psi)^2}=\cfrac{2n_1\cos\theta}{n\cos\theta+n_1\cos\psi}\cdot\cfrac{2n\cos\psi}{n\cos\theta+n_1\cos\psi}=t_{1p}t'_{1p}{.}$$Таким образом, равенство $1-r^2_1=t_1t'_1$ является выполненным.

Выразите $E_r$ и $E$ через $E_1$, $E'$, $r_1$, $r'_1$, $t_1$ и $t'_1$.
Решение: Если бы волна с напряжённостью электрического поля $E'$ отсутствовала, то комплексные амплитуды $E^{(1)}_r$ и $E^{(1)}$ были бы следующими:$$E^{(1)}_r=r_1E_1\qquad E^{(1)}=t_1E_1{.}$$Если бы волна с напряжённостью электрического поля $E_1$ отсутствовала, то комплексные амплитуды $E^{(2)}_r$ и $E^{(2)}$ были бы следующими:$$E^{(2)}_r=r'_1E'\qquad E^{(2)}=t'_1E'{.}$$Результирующие комплексные амплитуды напряжённостей электрических полей находятся из принципа суперпозиции:
Ответ: $$E_r=r_1E_1+t'_1E'\qquad E=t_1E_1+r'_1E'{.}$$

Рассуждая аналогично пункту C2 , выразите $E'$ и $E_t$ через $E$, $r_2$ и $t'_2$, $n_1$, $n_2$, $n$, $k$, $d$ и $\theta$. Учтите, что комплексные амплитуды электрических полей в точке $O'$ сдвинуты по фазе относительно соответствующих комплексных амплитуд в точке $O$.
Решение: Поскольку точка $O'$ смещена относительно точки $O$, комплексные амплитуды $E_{O'}$, $E'_{O'}$ и $E_{O't}$ напряжённостей электрического поля в волнах c волновыми векторами $\vec{k'}$, $\vec{k}$ и $\vec{k}_t$ сдвинуты по фазе относительно $E$, $E'$ и $E_t$.Рассматривая волну с волновым вектором $\vec{k}'$ как отражённую волну с волновым вектором $\vec{k}$, получим:$$r_2Ee^{-ikd\cos\psi}=E'e^{ikd\cos\psi}{.}$$Аналогично рассматривая волну с волновым вектором $\vec{k}_t$ как прошедшую волну с волновым вектором $\vec{k}$, получим:$$t_2Ee^{-ikd\cos\psi}=E_te^{-ik_td\cos\varphi}{,}$$где $\varphi$ — угол преломления волны с волновым вектором $\vec{k}$.Запишем выражения для $\cos\varphi$ и $\cos\psi$:$$\cos\psi=\cfrac{\sqrt{n^2-n^2_1\sin^2\theta}}{n}\qquad \cos\varphi=\cfrac{\sqrt{n^2_2-n^2_1\sin^2\theta}}{n_2}{.}$$Учтём также соотношение:$$k_t=\cfrac{kn_2}{n}{.}$$Окончательно:
Ответ: $$E'=r_2E\exp\left(-\cfrac{2ikd\sqrt{n^2-n^2_1\sin^2\theta}}{n}\right)$$$$E_t=t_2E\exp\left(\cfrac{ikd\left(\sqrt{n^2_2-n^2_1\sin^2\theta}-\sqrt{n^2-n^2_1\sin^2\theta}\right)}{n}\right){.}$$

Используя результаты пунктов C1-C3 , определите коэффициент отражения $r=E_r/E_1$. Ответ выразите через $r_1$, $r_2$, $n_1$, $n$, $k$, $d$ и $\theta$.
Решение: Временно будем записывать выражение для $E'$ через $E$ в следующем виде:$$E'=r_2Ee^{-i\Delta}{.}$$Выразим $E$ через $E_1$:$$E=t_1E_1+r'_1E'=t_1E_1+Er'_1r_2e^{-i\Delta}\Rightarrow E=\cfrac{t_1E_1}{1-r'_1r_2e^{-i\Delta}}=\cfrac{t_1E_1}{1+r_1r_2e^{-i\Delta}}{.}$$Воспользуемся выражением для $E_r$:$$E_r=r_1E_1+t'_1E'=r_1E_1+\cfrac{E_1t_1t'_1r_2e^{-i\Delta}}{1+r_1r_2e^{-i\Delta}}=E_1\left(r_1+\cfrac{r_2(1-r^2_1)e^{-i\Delta}}{1+r_1r_2e^{-i\Delta}}\right){.}$$Таким образом:$$r=\cfrac{r_1+r_2e^{-i\Delta}}{1+r_1r_2e^{-i\Delta}}$$Подставляя $\Delta$, находим:
Ответ: $$r=\cfrac{r_1+r_2\exp\left(-\cfrac{2ikd\sqrt{n^2-n^2_1\sin^2\theta}}{n}\right)}{1+r_1r_2\exp\left(-\cfrac{2ikd\sqrt{n^2-n^2_1\sin^2\theta}}{n}\right)}{.}$$

При каком значении толщины пластины $d$ возможно обращение коэффициента отражения в ноль? Ответ выразите через $\lambda_1$, $n_1$ и $n$.
Решение: При нормальном падении $s$-поляризация и $p$-поляризация эквивалентны друг другу, поэтому мы будем рассматривать только $s$-поляризованную волну.Коэффициенты отражения $r_1$ и $r_2$ являются действительными, поэтому для обращения коэффициента отражения в ноль величина $e^{-i\Delta}$ должна быть действительной. Это возможно при:$$2kd=\pi N\Rightarrow d=\cfrac{\lambda N}{4}{.}$$Свяжем величины $\lambda$ и $\lambda_1$:$$\lambda=vT=\cfrac{2\pi c}{\omega n}\Rightarrow \lambda_1n_1=\lambda n{.}$$
Ответ: Таким образом:$$d=\cfrac{\lambda_1n_1N}{4n}{.}$$

При каких значениях показателя преломления пластины $n$ возможно обращение коэффициента отражения в ноль? Ответ выразите через $n_1$ и $n_2$.
Решение: Проанализируем случай нечётных $N$:$$r_1-r_2=0\Rightarrow r_1=\cfrac{n_1-n}{n_1+n}=r_2=\cfrac{n-n_2}{n+n_2}{,}$$откуда:$$n_1n+n_1n_2-n^2-n_2n=n_1n-n_1n_2+n^2-nn_2\Rightarrow n=\sqrt{n_1n_2}$$Проанализируем случай чётных $N$:$$r_1+r_2=0\Rightarrow n_1n+n_1n_2-n^2-n_2n=-n_1n+n_1n_2-n^2+nn_2\Rightarrow n=0{.}$$Таким образом, возможен только случай нечётных $N$, и в действительности величина $d$ может принимать только следующие значения:$$d=\cfrac{\lambda(1+2m)}{4}\sqrt{\cfrac{n_1}{n_2}}{.}$$Окончательно:
Ответ: $$n=\sqrt{n_1n_2}$$

Чему равен показатель преломления $n'$ просветляющего покрытия? Ответ выразите через $n$.
Решение: Воспользуемся результатом пункта $\mathrm{C6}$:
Ответ: $$n'=\sqrt{n}{.}$$

Чему равно фокусное расстояние линзы $f$? Ответ выразите через $R$ и $n$
Решение: Получим выражение для фокусного расстояния двояковыпуклой линзы с радиусами кривизны поверхности с радиусами кривизны $R_1$ и $R_2$, выполненной из вещества с показателем преломления $n$.Воспользуемся принципом таутохронности в параксиальном приближении:$$l_{опт}=nh+f=\cfrac{r^2}{2R_1}+n\left(h-\cfrac{r^2}{2R_1}-\cfrac{r^2}{2R_2}\right)+\cfrac{r^2}{2R_2}+f+\cfrac{r^2}{2f}{.}$$Из независимости от $r$ получим:$$\cfrac{1}{f}=(n-1)\left(\cfrac{1}{R_1}+\cfrac{1}{R_2}\right){.}$$Поскольку $R_1=R_2=R$:
Ответ: $$f=\cfrac{R}{2(n-1)}{.}$$

Определите силу $F$, действующую на линзу. Ответ выразите через $I_0$, $r$, $R$, $n$ и $c$.
Решение: Возникновение силы, действующей на линзу, обусловлено поворотом волнового фронта после прохождения линзы.Пусть $p_{x0}$ и $p_x$ — проекции импульса фотона на ось $x$ до и после прохождения линзы. Тогда импульс $\Delta{p}_x$, переданный фотоном линзе, составляет:$$\Delta{p}_x=p_{x0}-p_x{.}$$Пусть волна падает на линзу на расстоянии $\rho$ от её оси. После прохождения линзы волновой фронт поворачивается на угол $\varphi\approx \rho/f$, поэтому имеем:$$\Delta{p}_x(\rho)=p_{x0}(1-\cos\varphi)\approx\cfrac{p_{x0}\rho^2}{2f^2}{.}$$Пусть $n$ — концентрация фотонов в падающем на линзу пучке, а $E$ — энергия одного фотона. Тогда сила, действующая кольцо с внутренним и внешним радиусами $\rho$ и $\rho+d\rho$ составляет:$$dF_x=n_0c\cdot 2\pi \rho d\rho\cdot \Delta{p}_x(\rho)=\cfrac{\pi n_0p_{x0}c}{f^2}\cdot \rho^3d\rho=\cfrac{\pi n_0E}{f^2}\cdot \rho^3d\rho{.}$$При этом $I_0=n_0cE$, поэтому:$$F_x=\cfrac{\pi I_0}{f^2c}\int\limits_{0}^r\rho^3d\rho=\cfrac{\pi I_0r^4}{4f^2c}{.}$$Подставляя $f$, получим:
Ответ: $$F=\cfrac{\pi r^4I_0(n-1)^2}{R^2c}{.}$$
Темы:
T, Оптика, Волновая оптика, Сборы XY, Y, Формулы Френеля, 2024, Волновая пластинка, Просветление оптики, Интерферометр Фабри-Перо